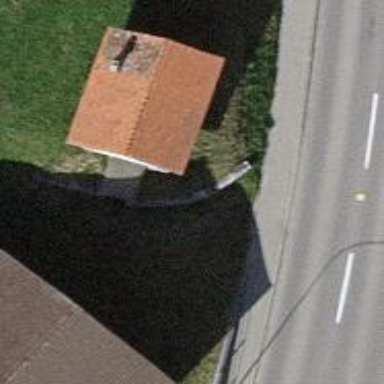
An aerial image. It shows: Simple house.